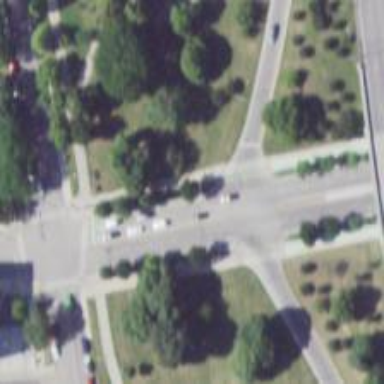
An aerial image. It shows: Uncontrolled zebra crossing on cycleway.